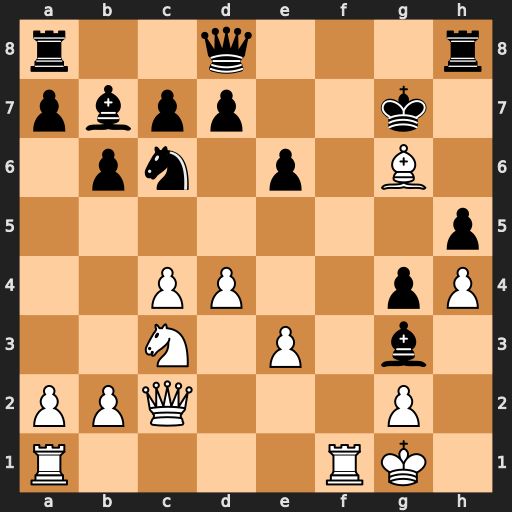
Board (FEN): r2q3r/pbpp2k1/1pn1p1B1/7p/2PP2pP/2N1P1b1/PPQ3P1/R4RK1
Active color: w
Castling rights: -
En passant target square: -
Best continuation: Rf7+ Kh6 Bh7